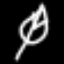
Label: leaf